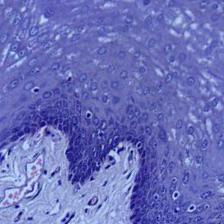
Diagnosis: Normal